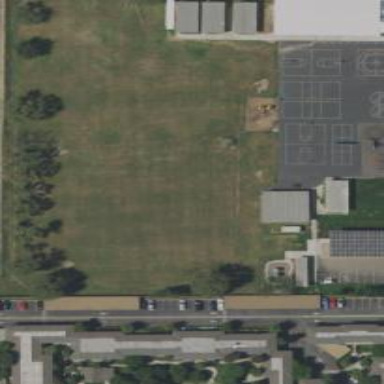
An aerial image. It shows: Recreation ground.